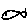
Label: fish